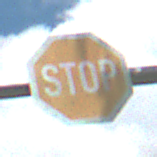
Verkehrszeichen: Stop
Umgebung: Outdoor, Nature
Tageszeit: Midday
Wetter: PartlyCloudy
Licht: Natural
Jahreszeit: NotSpecified
Kontrast: HighContrast